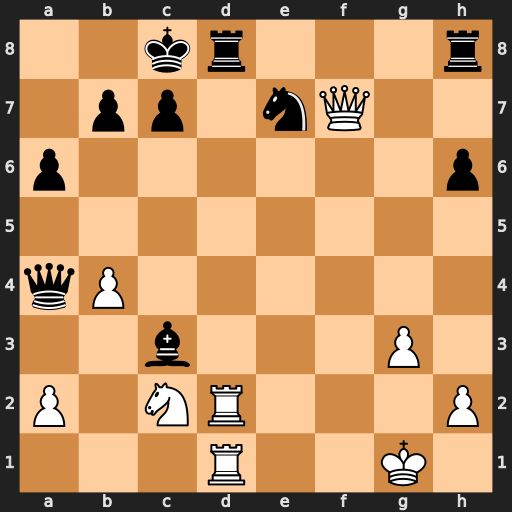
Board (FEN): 2kr3r/1pp1nQ2/p6p/8/qP6/2b3P1/P1NR3P/3R2K1
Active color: w
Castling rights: -
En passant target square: -
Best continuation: Qe6+ Kb8 Rxd8+ Rxd8 Rxd8+